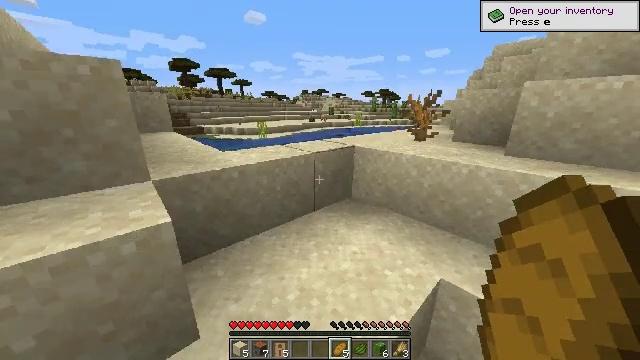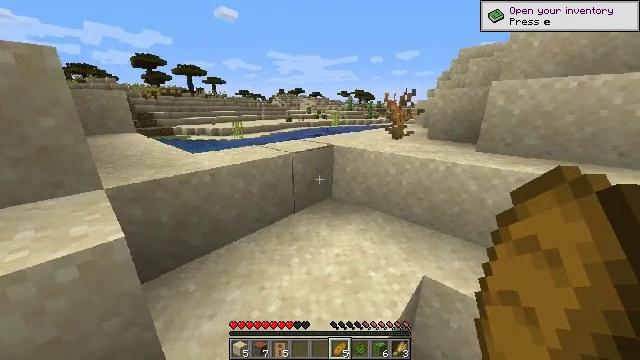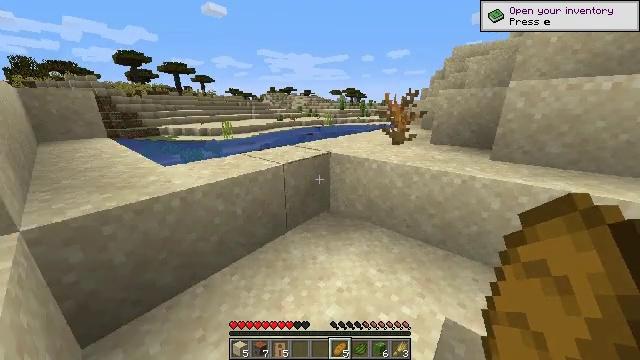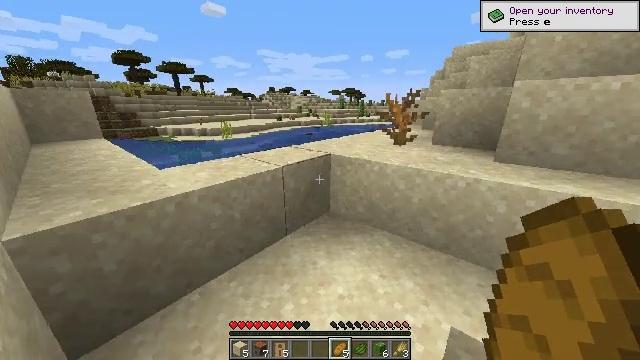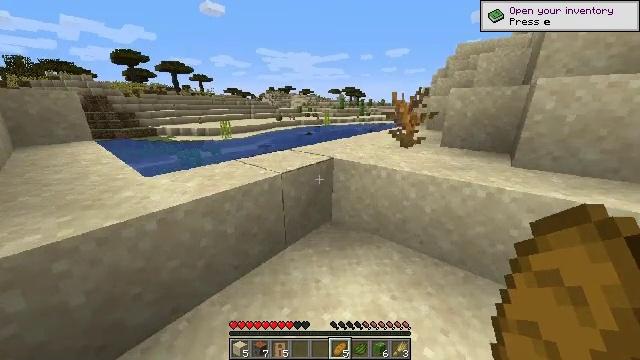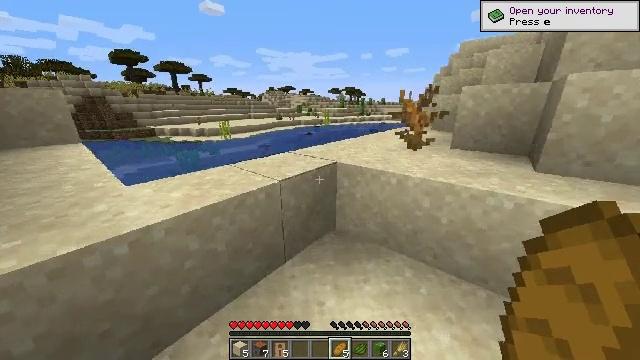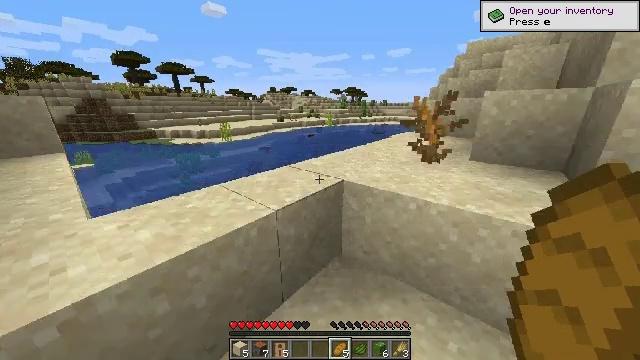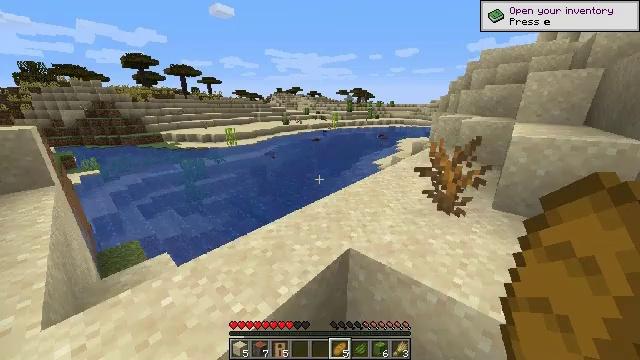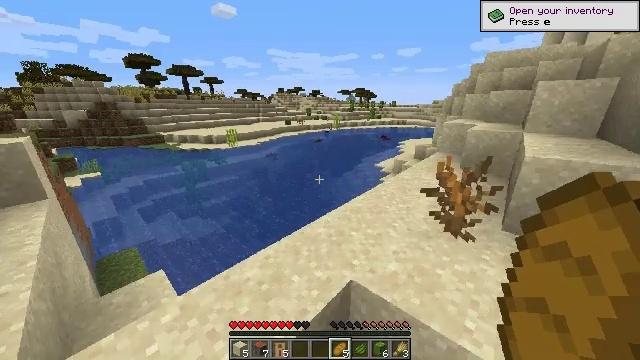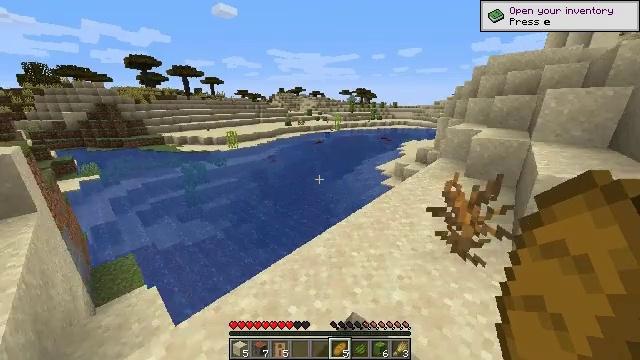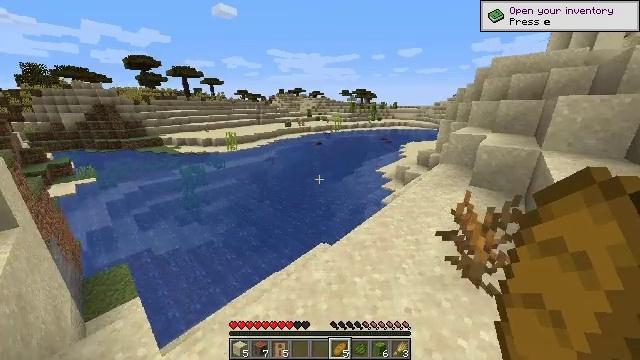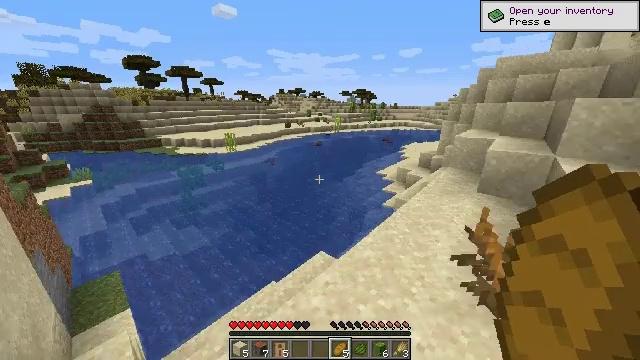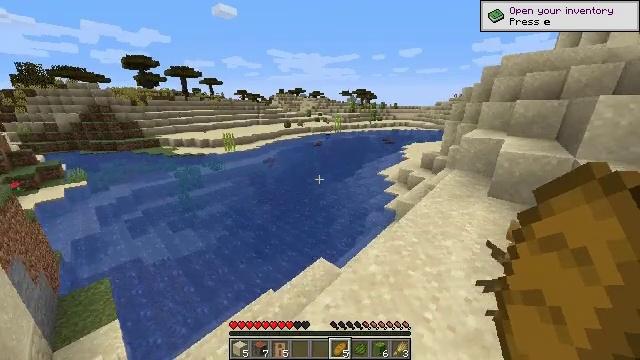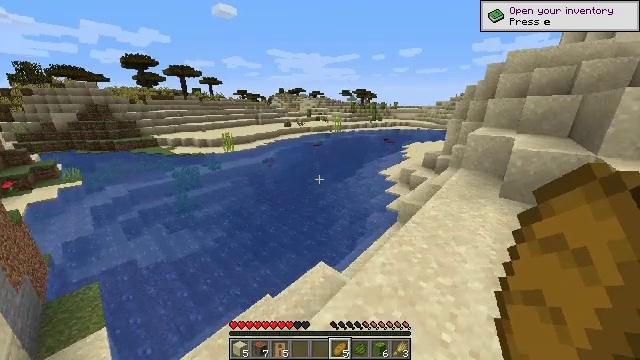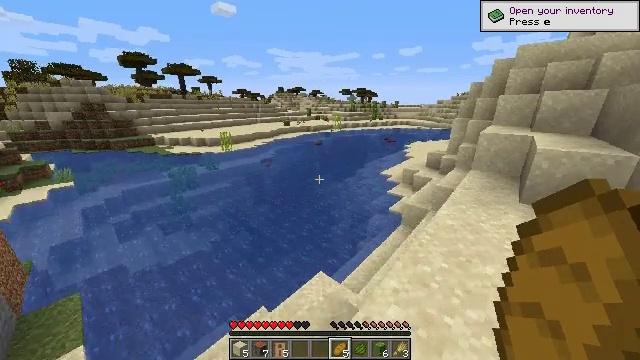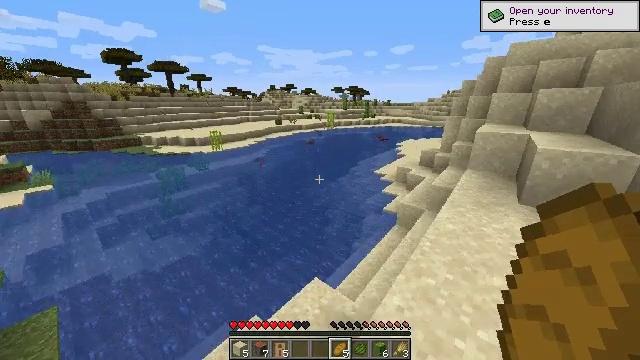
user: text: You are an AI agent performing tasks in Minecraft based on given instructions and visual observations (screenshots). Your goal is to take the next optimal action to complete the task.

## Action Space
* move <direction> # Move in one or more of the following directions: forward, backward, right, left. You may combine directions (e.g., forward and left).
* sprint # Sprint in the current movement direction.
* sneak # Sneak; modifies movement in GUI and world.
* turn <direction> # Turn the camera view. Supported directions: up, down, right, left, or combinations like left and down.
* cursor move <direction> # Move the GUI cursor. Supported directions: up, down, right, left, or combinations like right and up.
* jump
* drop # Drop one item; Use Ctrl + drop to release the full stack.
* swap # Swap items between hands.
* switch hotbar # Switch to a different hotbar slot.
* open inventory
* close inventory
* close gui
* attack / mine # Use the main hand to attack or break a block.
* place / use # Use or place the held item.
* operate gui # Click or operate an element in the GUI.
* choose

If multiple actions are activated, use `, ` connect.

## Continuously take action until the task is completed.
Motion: motion action
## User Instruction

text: Attack the lime bed to recycle it.
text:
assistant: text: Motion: move forward, turn right
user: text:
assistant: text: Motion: move forward, turn right
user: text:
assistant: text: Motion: move forward
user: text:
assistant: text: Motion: move forward
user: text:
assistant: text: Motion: move forward
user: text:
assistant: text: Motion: move forward, jump
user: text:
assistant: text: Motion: move forward, turn left, jump
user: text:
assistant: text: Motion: move forward, jump
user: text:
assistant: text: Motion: move forward, jump
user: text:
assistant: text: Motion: move forward, jump
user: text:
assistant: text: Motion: move forward, jump
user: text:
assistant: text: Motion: move forward
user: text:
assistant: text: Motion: move forward
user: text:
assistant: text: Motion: move forward
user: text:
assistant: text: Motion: move forward, turn right
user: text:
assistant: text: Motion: move forward, turn right
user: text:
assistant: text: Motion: move forward, turn right
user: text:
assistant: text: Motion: move forward, turn right
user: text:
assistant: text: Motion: move forward, turn right
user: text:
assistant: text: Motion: move forward and move right
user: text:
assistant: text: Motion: move forward and move right
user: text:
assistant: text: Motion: move forward and move right, turn right
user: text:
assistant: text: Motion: move forward and move right, turn right
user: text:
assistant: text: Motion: move forward and move right, turn right
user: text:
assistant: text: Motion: move forward and move right, turn right
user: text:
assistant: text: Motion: move forward and move right
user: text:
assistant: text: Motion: move forward and move right
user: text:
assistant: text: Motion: move forward and move right
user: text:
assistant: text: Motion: move forward
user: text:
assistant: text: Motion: move forward